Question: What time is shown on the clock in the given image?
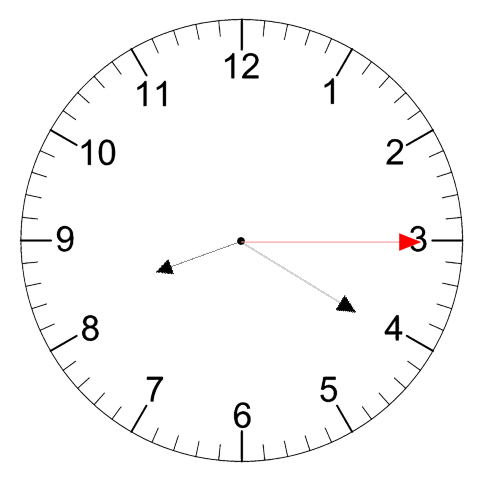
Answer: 08:20:15